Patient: sex M, age 77
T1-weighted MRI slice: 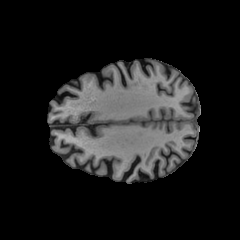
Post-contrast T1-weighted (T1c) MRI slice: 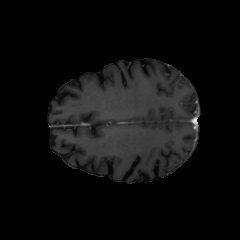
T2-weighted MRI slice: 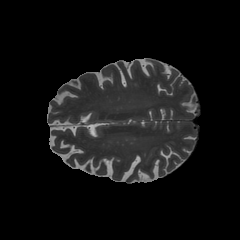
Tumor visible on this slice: no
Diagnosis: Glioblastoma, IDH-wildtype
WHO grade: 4